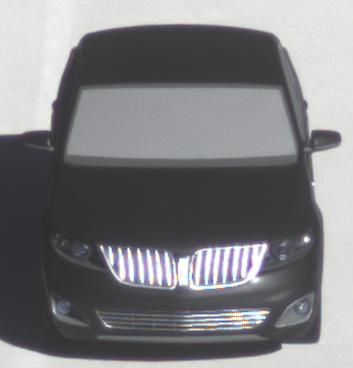
Make: Lincoln
Model: MKS
Detailed model: -
Model produced from: 2008
Model produced until: 2011
Doors: 4
Color: black
Road condition: dry road
Daytime: morning or afternoon
Contrast: high contrast